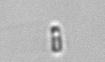
Label: Chaetoceros